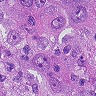
Metastatic tissue present: yes